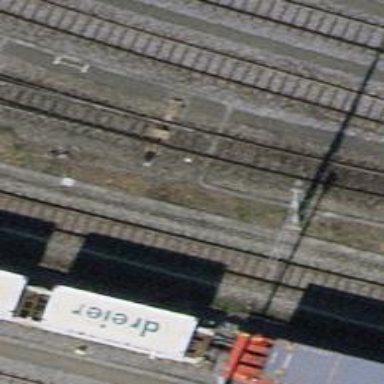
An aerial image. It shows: Railway switch.